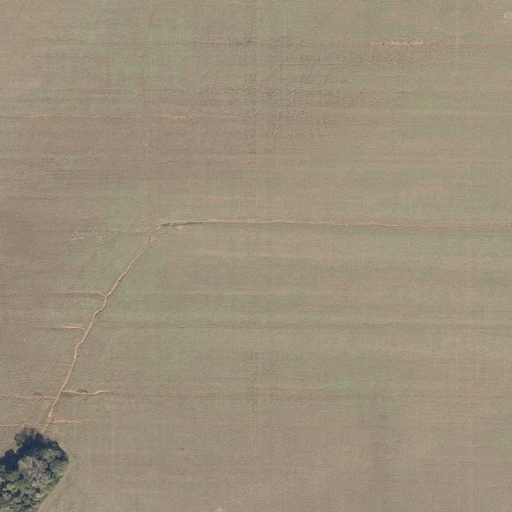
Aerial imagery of plain(s) in Alabama named Prairie Bottom containing cultivated crops and shrub